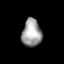
Tissue: lung
Cell type: Epithelial cells
Senescence score: 0.1756
Nuclear area (px): 535
Mean DAPI intensity: 158.284